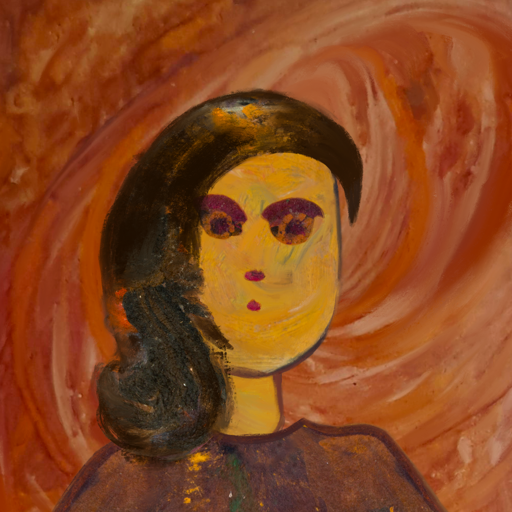
Background: Pious_Lady, Head And Neck Front: After_Raid, Face Front: Doll, Bust: Comrade, Hair Front: Gypsy_Queen, Head Accessory: Blank, Second Necklace: Blank, Necklace: Blank, Baby: Blank